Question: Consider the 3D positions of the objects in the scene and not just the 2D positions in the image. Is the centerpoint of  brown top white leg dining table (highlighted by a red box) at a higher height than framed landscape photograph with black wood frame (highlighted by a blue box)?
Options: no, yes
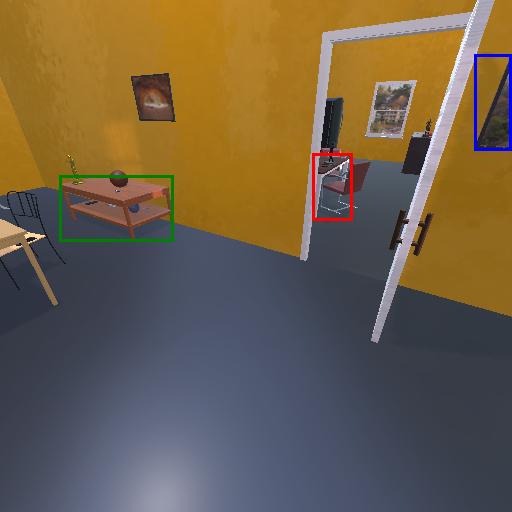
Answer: no